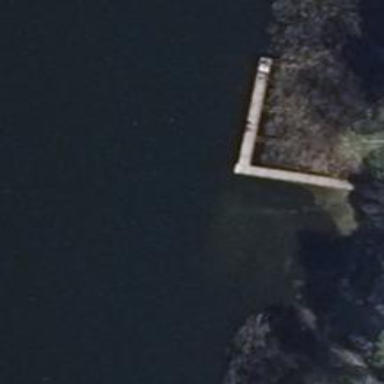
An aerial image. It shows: Man-made pier.